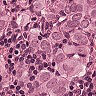
Metastatic tissue present: yes